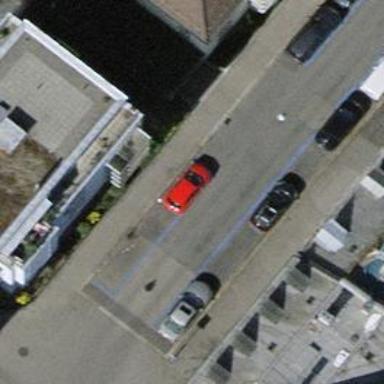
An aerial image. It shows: Parking lane for vehicles.